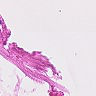
Metastatic tissue present: no